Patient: sex F, age 34
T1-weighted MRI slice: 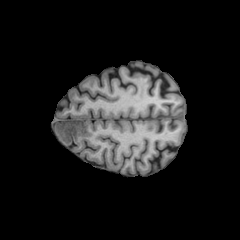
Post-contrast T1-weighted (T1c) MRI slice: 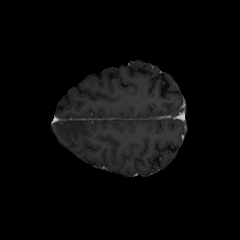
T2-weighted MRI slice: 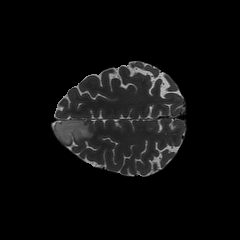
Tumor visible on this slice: yes
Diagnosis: Astrocytoma, IDH-mutant
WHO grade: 2